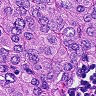
Metastatic tissue present: yes